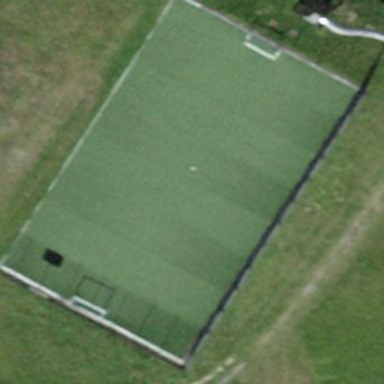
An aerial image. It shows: Grass pitch designated for soccer.